Field crop: maize
Growth stage: 2
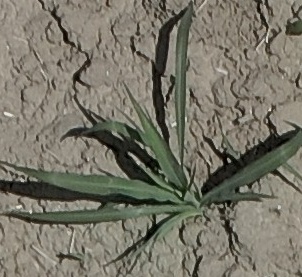
Species: sorghum